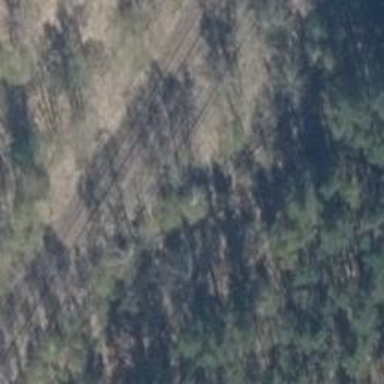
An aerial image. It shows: Abandoned railway with historical significance.